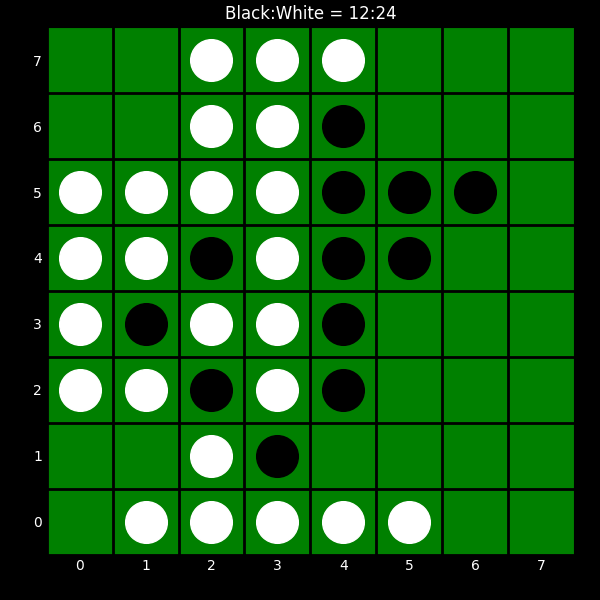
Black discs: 12
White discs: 24